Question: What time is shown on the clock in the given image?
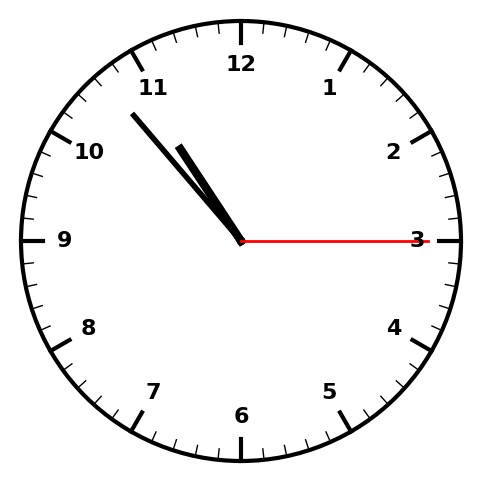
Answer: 10:53:15